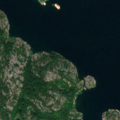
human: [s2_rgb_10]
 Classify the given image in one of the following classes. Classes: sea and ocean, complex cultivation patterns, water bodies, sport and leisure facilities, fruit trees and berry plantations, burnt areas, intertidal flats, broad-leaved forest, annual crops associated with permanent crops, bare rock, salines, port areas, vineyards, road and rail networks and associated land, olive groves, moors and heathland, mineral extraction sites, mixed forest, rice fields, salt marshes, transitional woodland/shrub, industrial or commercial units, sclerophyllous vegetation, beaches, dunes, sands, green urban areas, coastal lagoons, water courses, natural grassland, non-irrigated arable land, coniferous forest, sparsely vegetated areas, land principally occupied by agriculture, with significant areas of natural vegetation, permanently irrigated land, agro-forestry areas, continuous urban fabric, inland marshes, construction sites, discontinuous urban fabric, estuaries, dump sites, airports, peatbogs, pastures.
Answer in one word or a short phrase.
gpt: broad-leaved forest, bare rock, sea and ocean